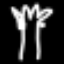
Label: palm tree